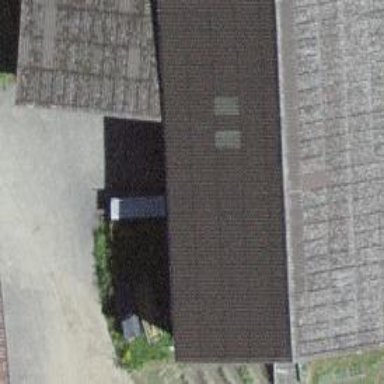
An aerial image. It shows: Farm building.